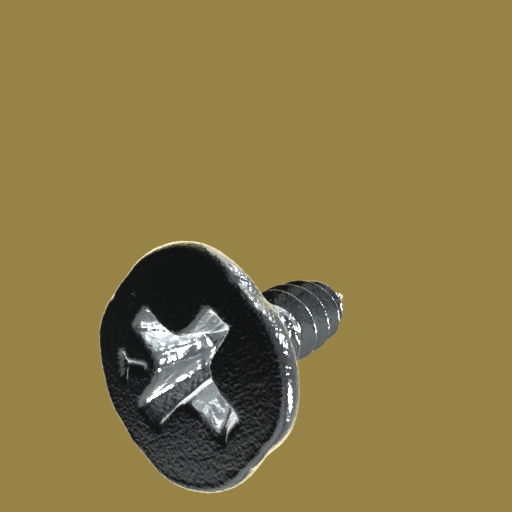
Label: screw